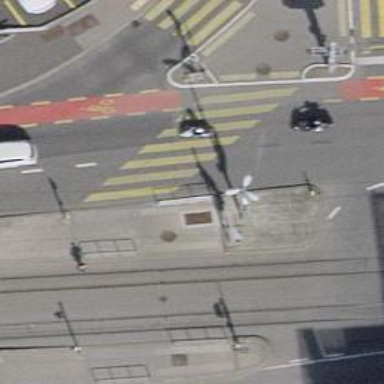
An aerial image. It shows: Crossing with traffic signals.